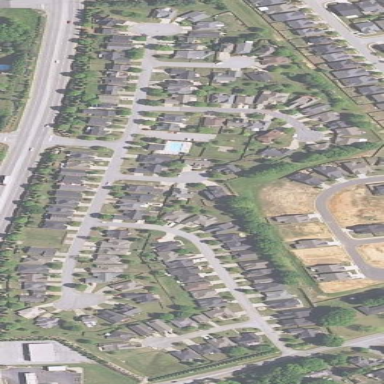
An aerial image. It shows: Residential area within neighborhood.